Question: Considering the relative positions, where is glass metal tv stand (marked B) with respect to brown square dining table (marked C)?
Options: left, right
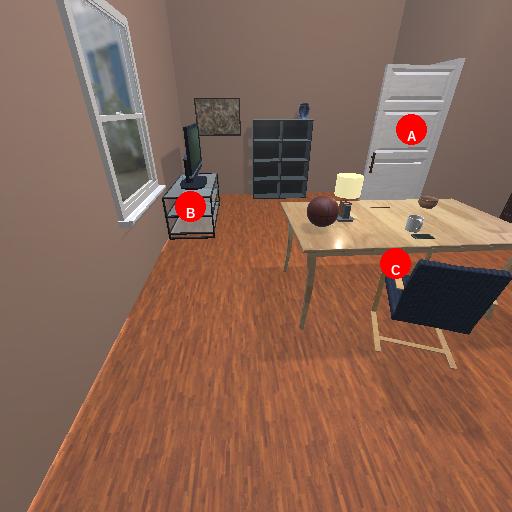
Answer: left